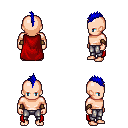
a pixel art fantasy rpg character, male body template, human, light skin, red cape, metal pants, blue mohawk hairstyle, cloth bracers, four views (front, back, left, right), 2x2 character sprite sheet, small pixel art, hard edges, no anti-aliasing